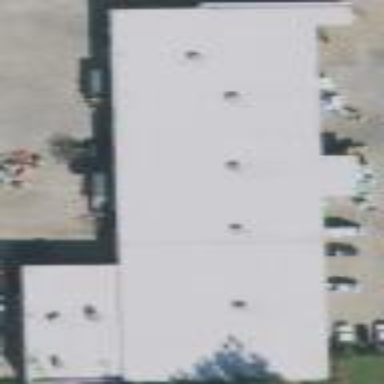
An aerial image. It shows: Warehouse.